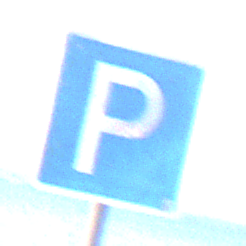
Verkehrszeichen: Parken
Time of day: SunriseSunset
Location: Outdoor (Suburban)
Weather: PartlyCloudy
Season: NotSpecified
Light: Natural